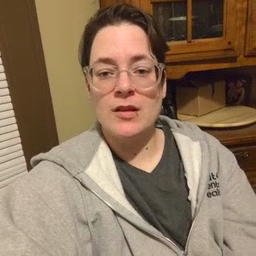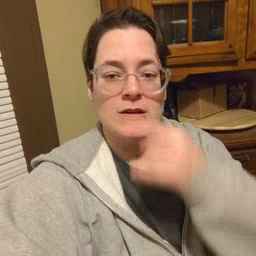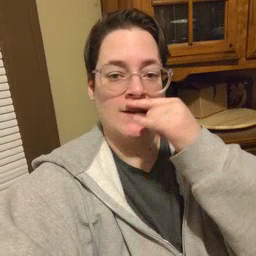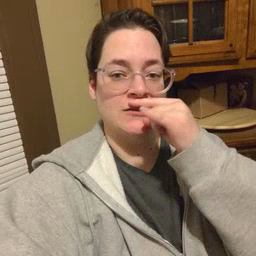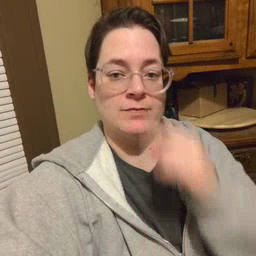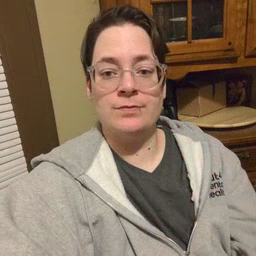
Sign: child